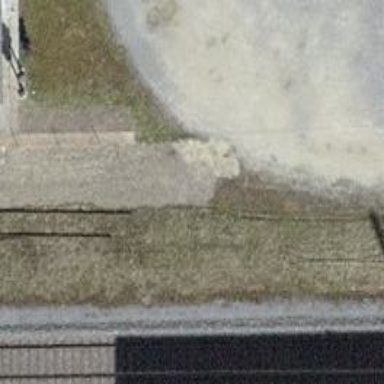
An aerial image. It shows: Disused railway.